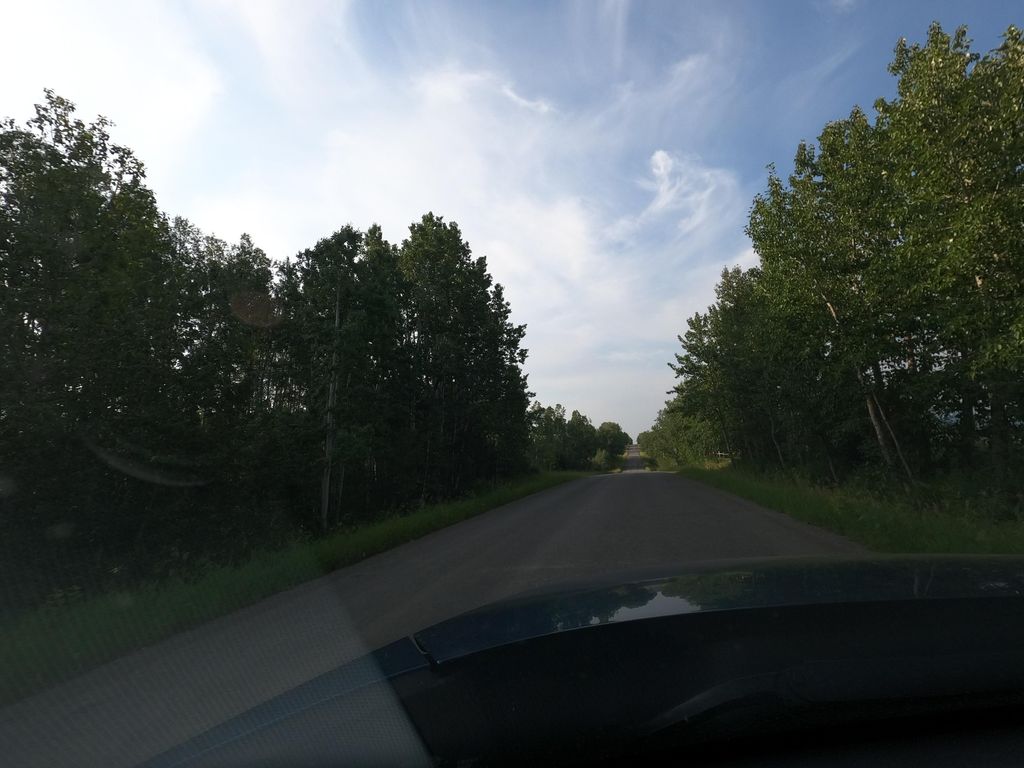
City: calgary